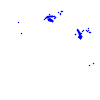
Particle: pion